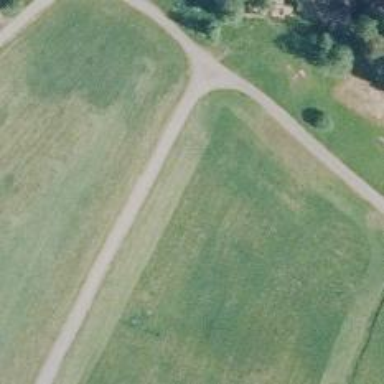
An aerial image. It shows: Disc golf tee.